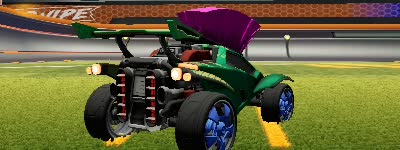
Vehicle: octane